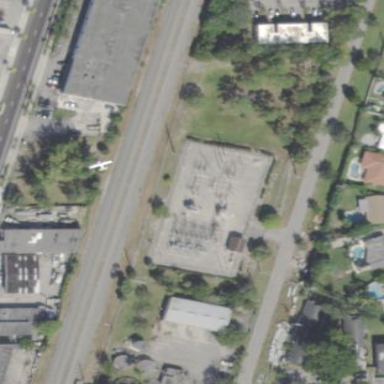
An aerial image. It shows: Outdoor distribution substation.